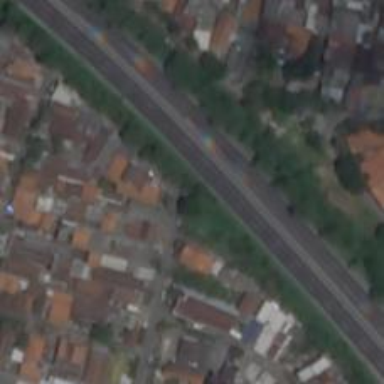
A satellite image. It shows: Residential road.